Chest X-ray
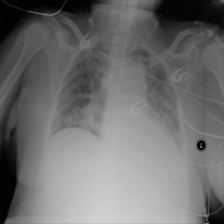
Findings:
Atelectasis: negative
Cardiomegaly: negative
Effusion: negative
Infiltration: negative
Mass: negative
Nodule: negative
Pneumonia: negative
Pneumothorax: negative
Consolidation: positive
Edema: negative
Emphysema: negative
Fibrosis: negative
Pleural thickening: negative
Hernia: negative